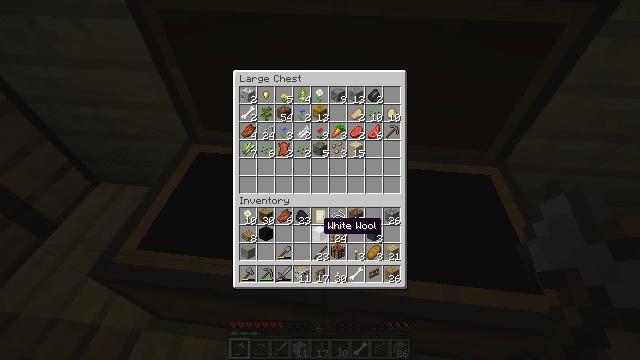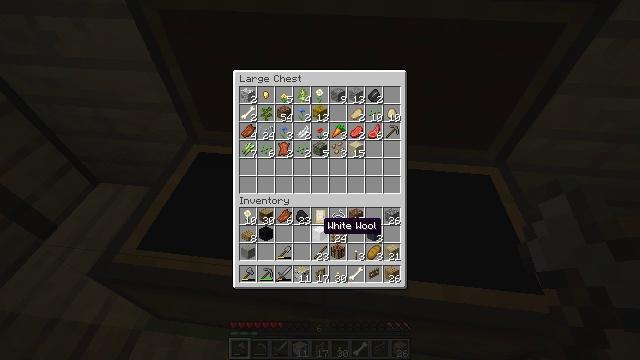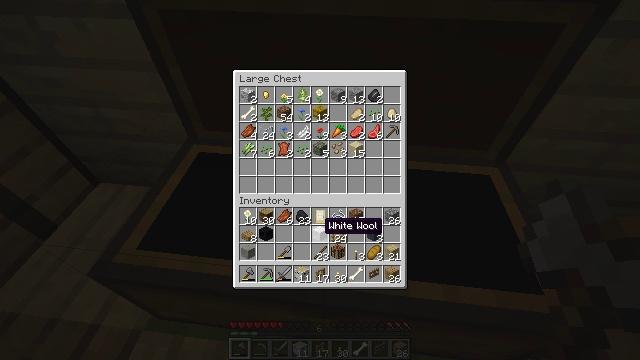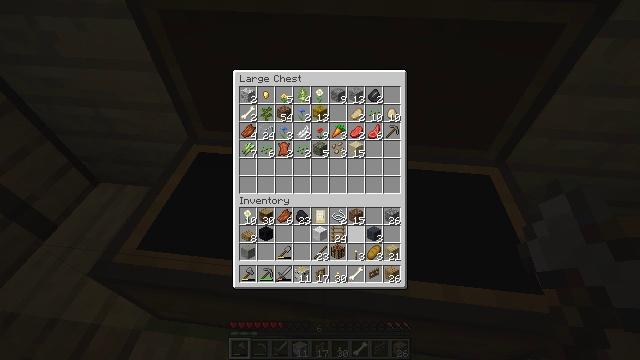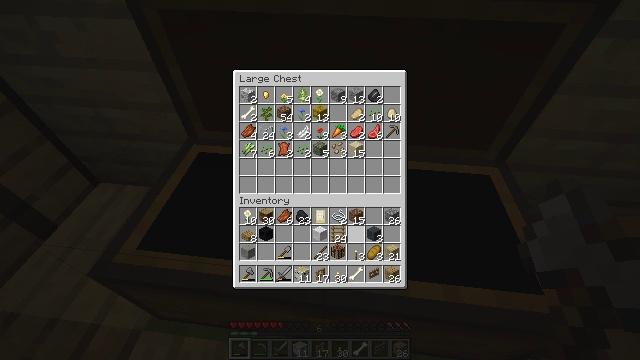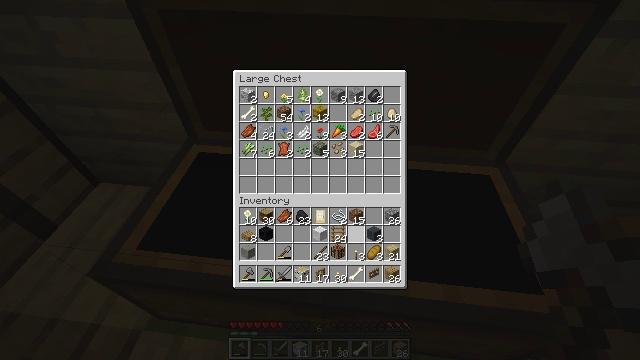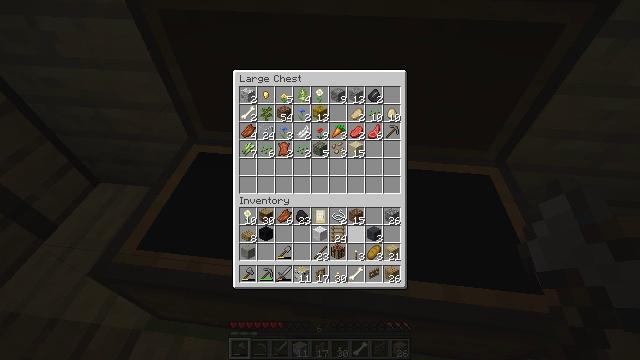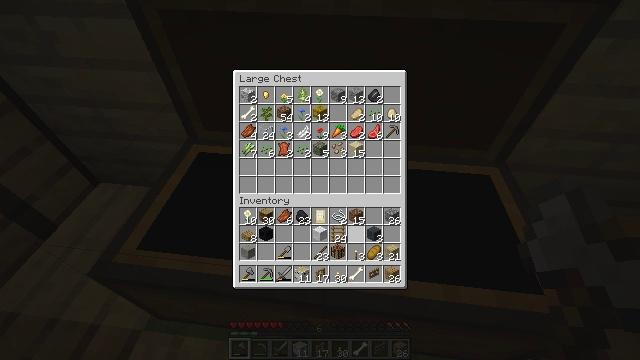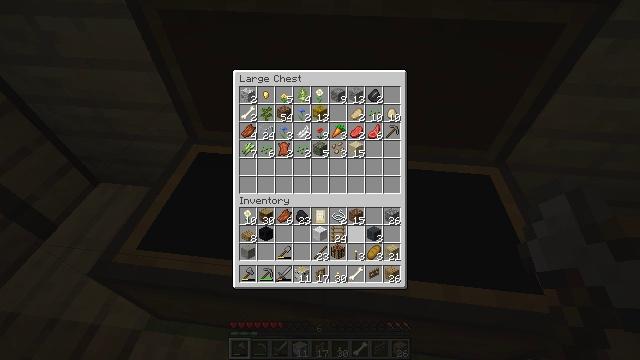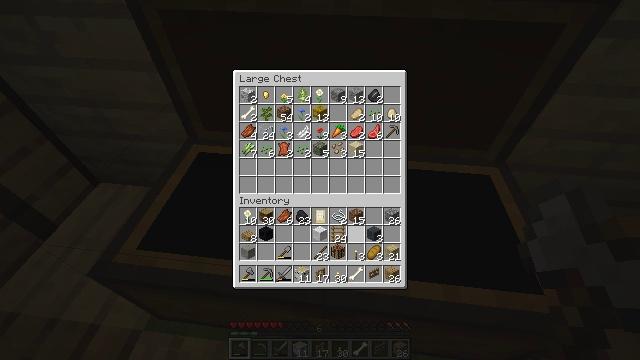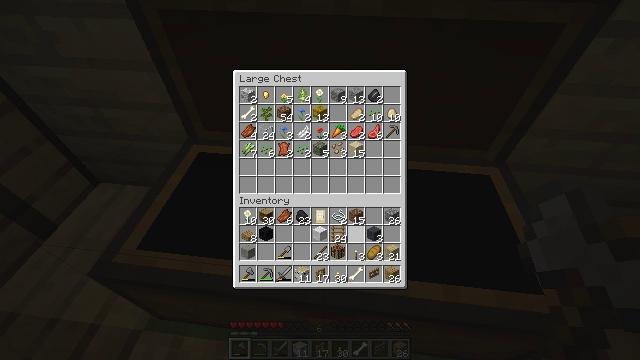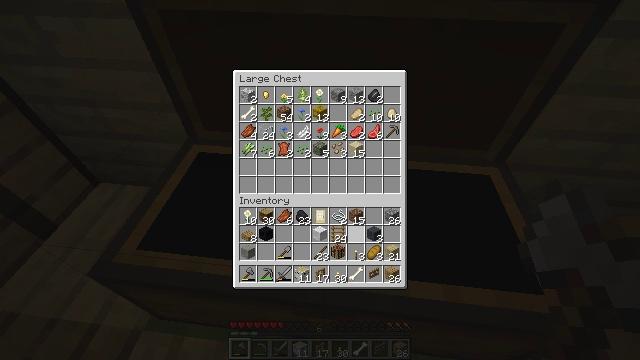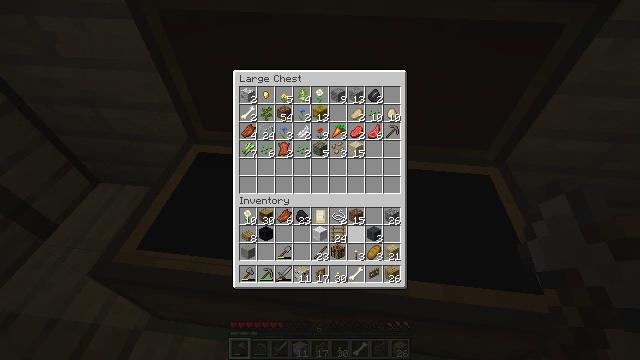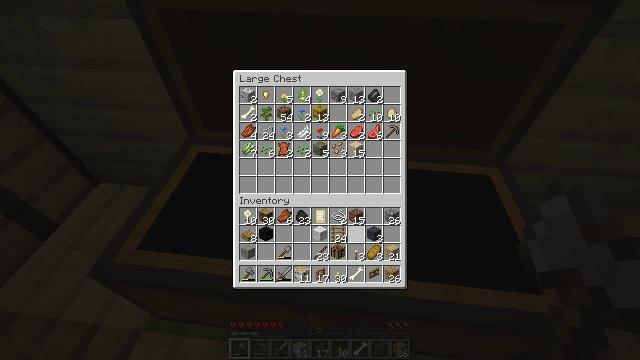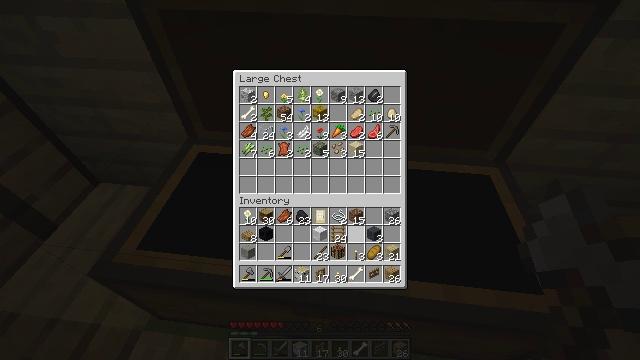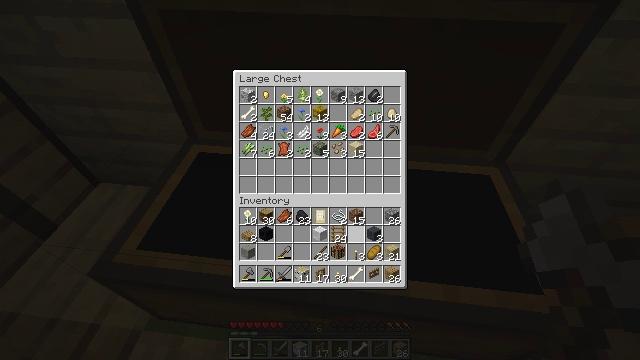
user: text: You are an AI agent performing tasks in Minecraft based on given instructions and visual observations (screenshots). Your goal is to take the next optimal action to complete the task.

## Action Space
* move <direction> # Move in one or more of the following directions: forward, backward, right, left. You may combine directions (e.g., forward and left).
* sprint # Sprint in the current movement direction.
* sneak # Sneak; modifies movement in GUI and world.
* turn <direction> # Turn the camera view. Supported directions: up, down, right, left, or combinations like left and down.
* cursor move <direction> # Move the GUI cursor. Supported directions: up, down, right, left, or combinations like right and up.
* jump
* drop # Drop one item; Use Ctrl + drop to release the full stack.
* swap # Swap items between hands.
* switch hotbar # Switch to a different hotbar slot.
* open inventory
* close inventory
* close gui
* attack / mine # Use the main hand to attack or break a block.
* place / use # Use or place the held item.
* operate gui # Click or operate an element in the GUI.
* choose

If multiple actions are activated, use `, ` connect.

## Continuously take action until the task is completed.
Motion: motion action
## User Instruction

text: Use the crafting table and materials to craft a gray bed.
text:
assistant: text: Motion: no_op
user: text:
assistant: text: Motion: no_op
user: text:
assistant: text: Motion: cursor move right
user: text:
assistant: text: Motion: cursor move right
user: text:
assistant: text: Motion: no_op
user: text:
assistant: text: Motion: no_op
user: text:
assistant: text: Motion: no_op
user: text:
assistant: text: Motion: no_op
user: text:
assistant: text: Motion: no_op
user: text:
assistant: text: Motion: no_op
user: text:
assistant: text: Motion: no_op
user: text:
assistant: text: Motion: no_op
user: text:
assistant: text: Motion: no_op
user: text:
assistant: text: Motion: no_op
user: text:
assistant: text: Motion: no_op
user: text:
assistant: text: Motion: no_op
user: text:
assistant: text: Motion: no_op
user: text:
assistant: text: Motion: no_op
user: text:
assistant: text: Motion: no_op
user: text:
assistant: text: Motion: no_op
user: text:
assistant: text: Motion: no_op
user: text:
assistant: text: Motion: no_op
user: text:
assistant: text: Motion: no_op
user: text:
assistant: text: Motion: no_op
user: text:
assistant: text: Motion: no_op
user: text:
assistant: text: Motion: no_op
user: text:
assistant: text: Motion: no_op
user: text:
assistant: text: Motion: no_op
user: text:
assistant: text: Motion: no_op
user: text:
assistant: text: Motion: no_op